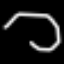
Label: octagon